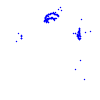
Particle: proton